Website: home-depot
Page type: review-order
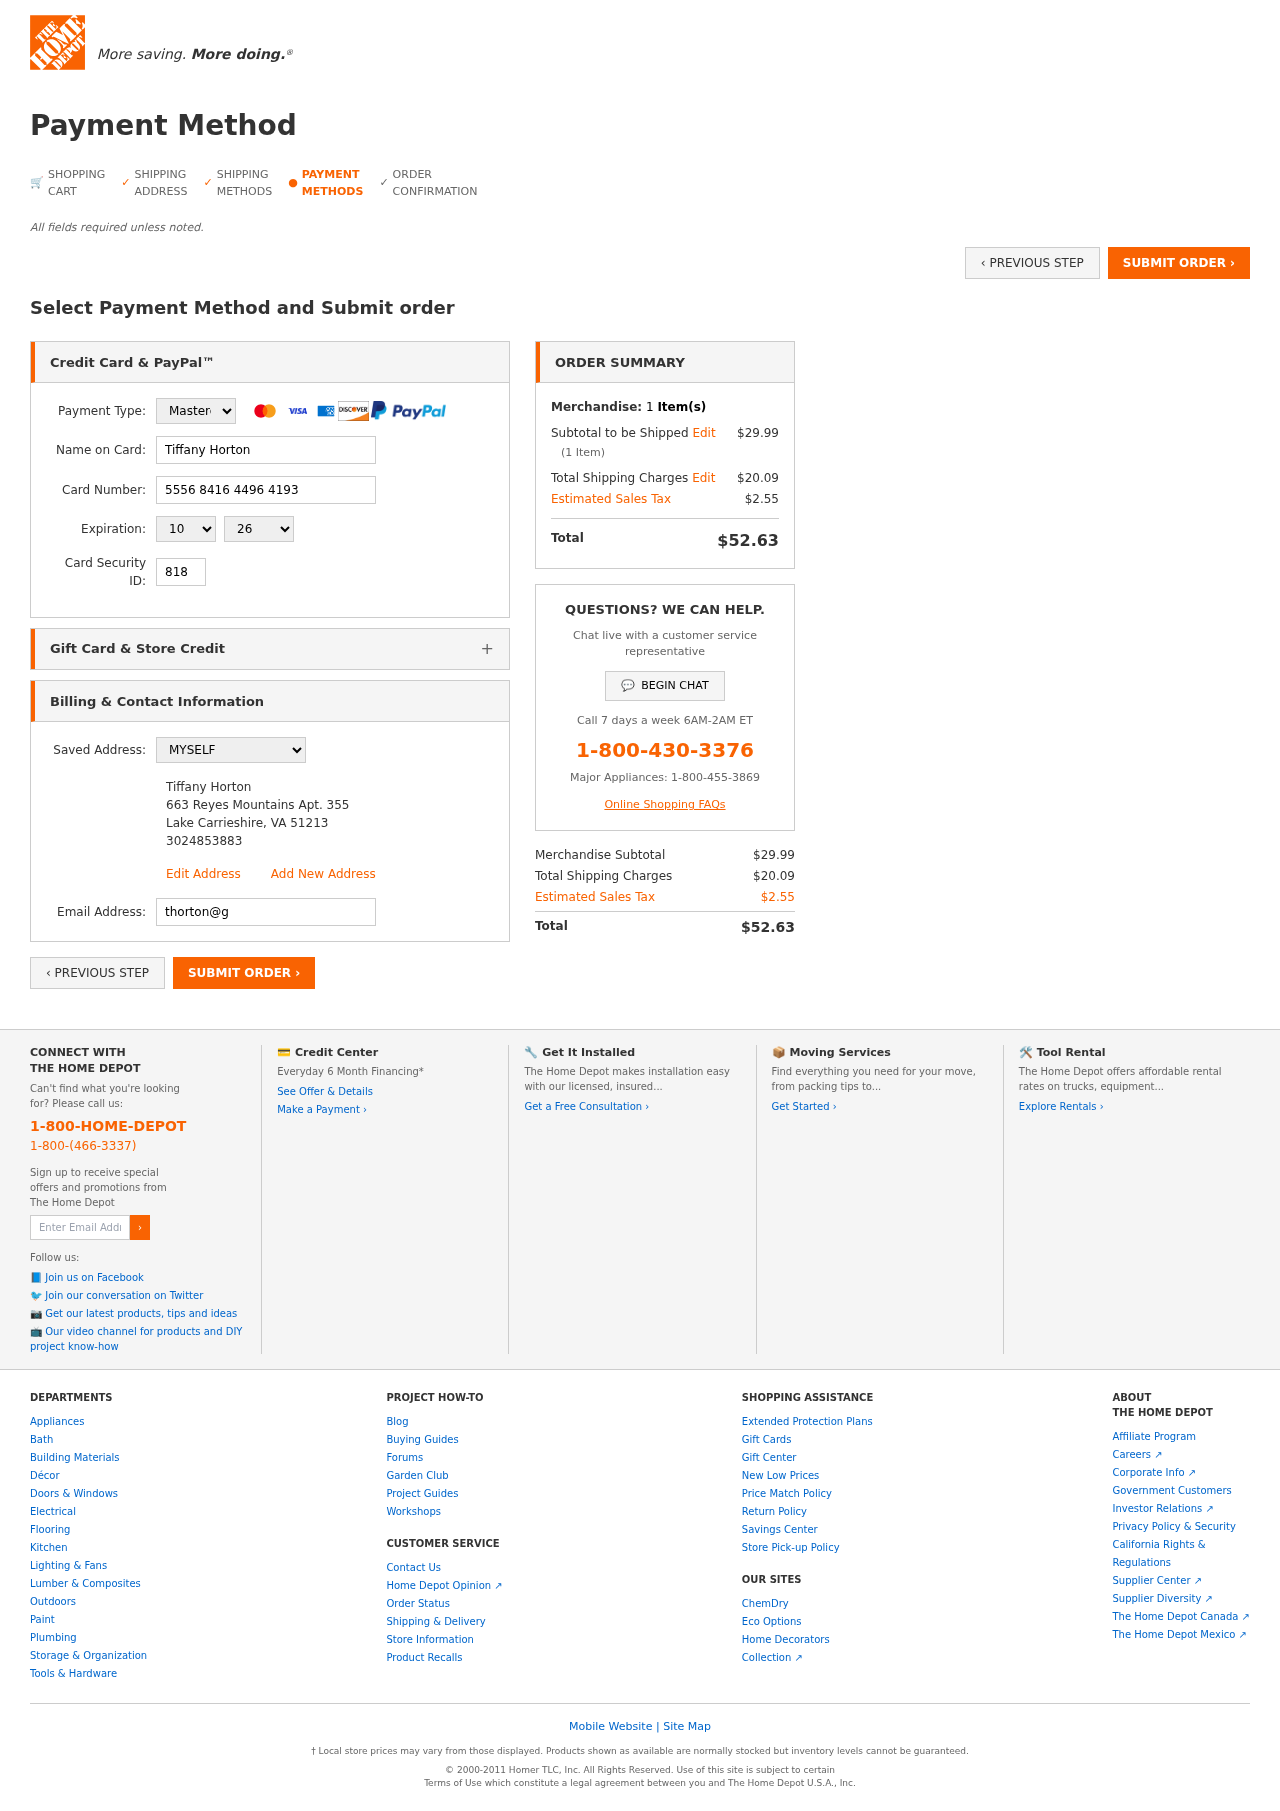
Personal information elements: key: PII_CARD_CVV
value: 818
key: PII_CARD_EXPIRY_MONTH
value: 10
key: PII_CARD_EXPIRY_YEAR
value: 26
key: PII_CARD_NUMBER
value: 5556 8416 4496 4193
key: PII_CARD_TYPE
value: Mastercard
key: PII_EMAIL
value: thorton@gmail.com
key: PII_FULLNAME
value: Tiffany Horton
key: PII_FULLNAME2
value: Tiffany Horton
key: PII_STREET2
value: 663 Reyes Mountains Apt. 355
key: PII_CITY2
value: Lake Carrieshire
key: PII_STATE_ABBR2
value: VA
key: PII_POSTCODE2
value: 51213
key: PII_PHONE2
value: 3024853883
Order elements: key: ORDER_NUM_ITEMS
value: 1
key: ORDER_SUBTOTAL
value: $29.99
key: ORDER_NUM_ITEMS2
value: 1
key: ORDER_SHIPPING_COST
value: $20.09
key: ORDER_TAX
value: $2.55
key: ORDER_TOTAL
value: $52.63
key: ORDER_SUBTOTAL2
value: $29.99
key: ORDER_SHIPPING_COST2
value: $20.09
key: ORDER_TAX2
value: $2.55
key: ORDER_TOTAL2
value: $52.63